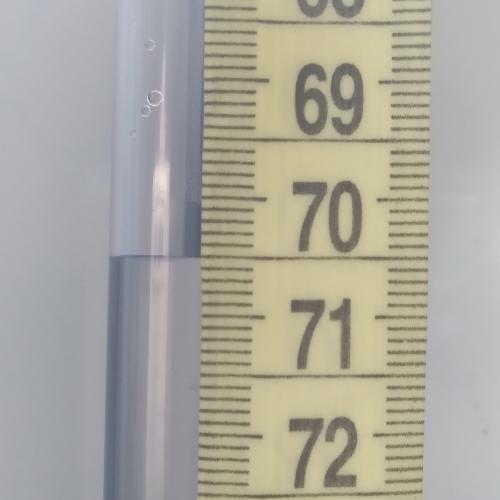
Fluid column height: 70.5 cm